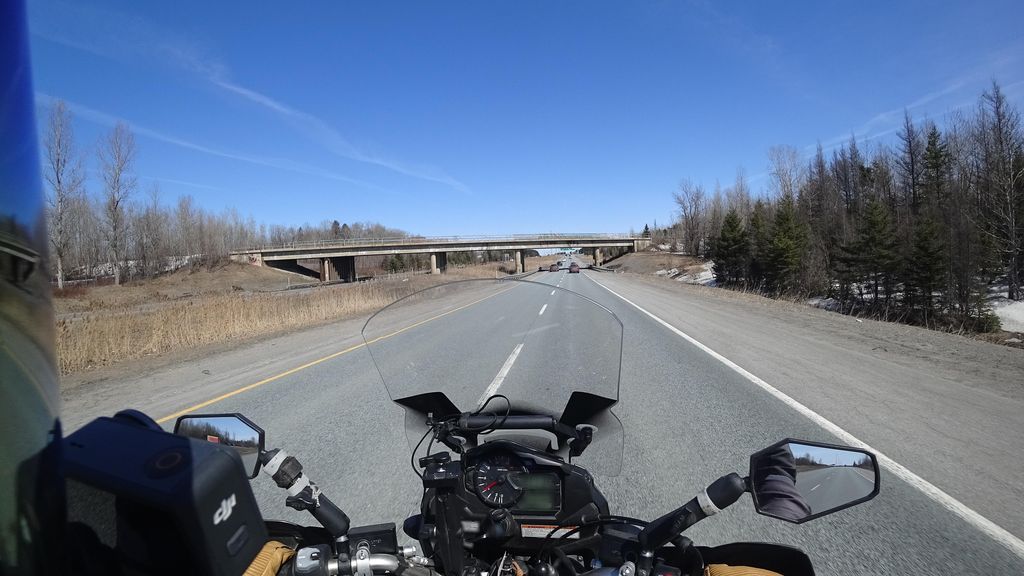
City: quebec_city